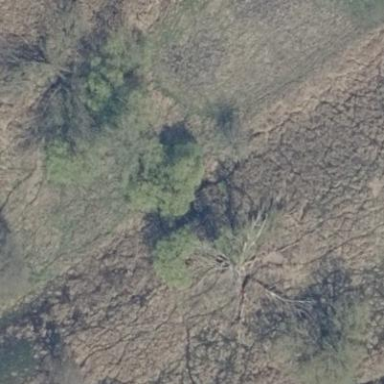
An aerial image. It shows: Patch of scrub vegetation.